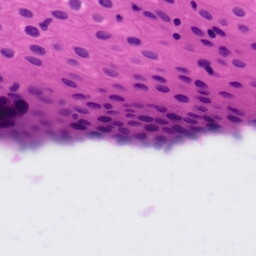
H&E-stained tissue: Tonsil